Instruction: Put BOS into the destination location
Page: home
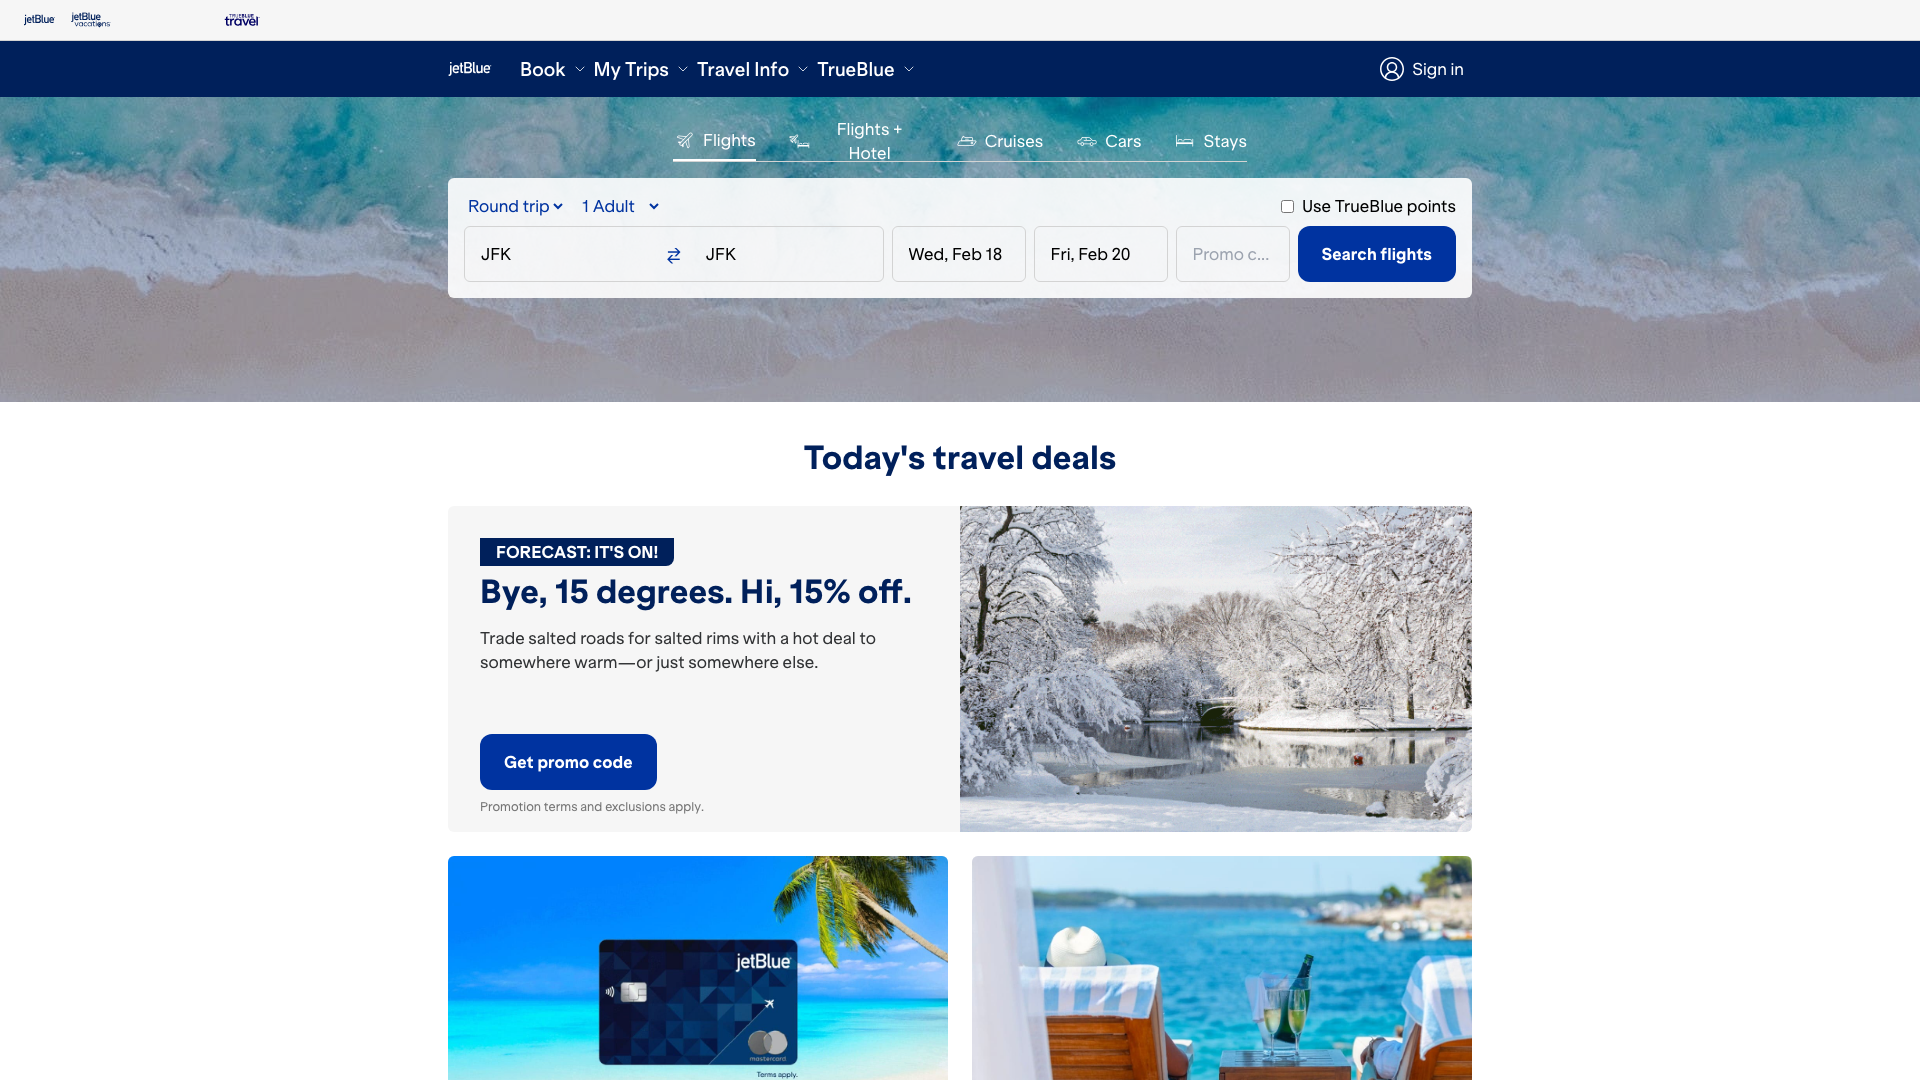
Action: type